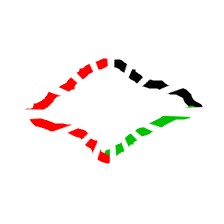
Shape: rhombus